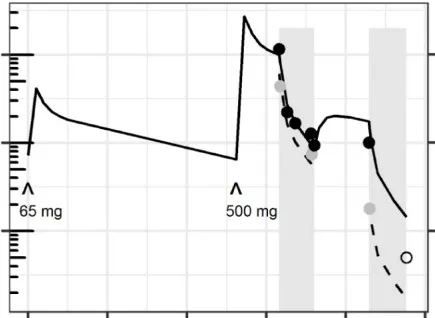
(A) Ganciclovir plasma concentration measured (black dots: pre-filter, gray dots: post-filter) and model-predicted individual concentration-time profile since last normal (for renal function adjusted) ganciclovir dose (black line: pre-filter and intra-dialytic plasma concentration, dashed line: post-filter concentration assuming a constant extraction ratio within each hemodiafiltration session). ^: time and dose of i. V. Ganciclovir administered. Gray bars indicate time on hemodiafiltration.
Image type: pathology (immunostaining)